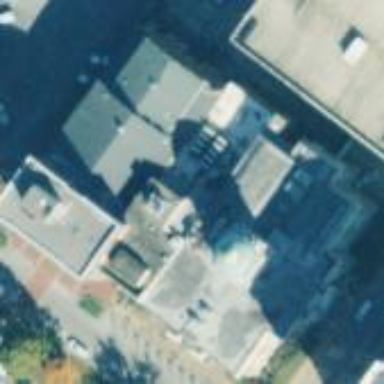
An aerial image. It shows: Courthouse building.